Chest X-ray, PA view. Patient: 54 years old, sex F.
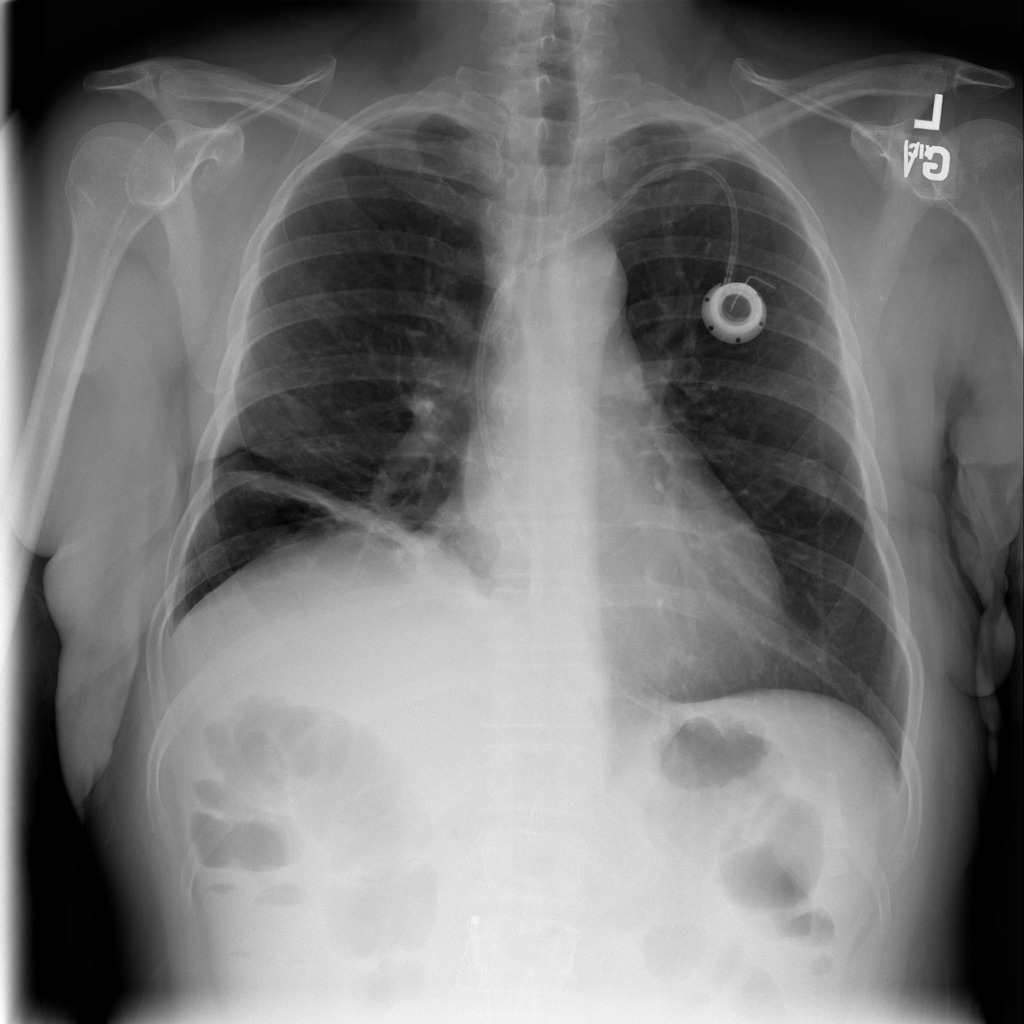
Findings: Atelectasis